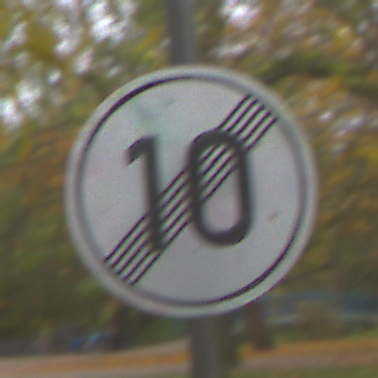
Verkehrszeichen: EndeGeschwindigkeit10
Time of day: Midday
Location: Outdoor (Nature)
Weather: Overcast
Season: Autumn
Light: Natural